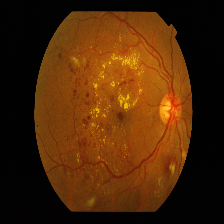
Diabetic retinopathy grade: Mild